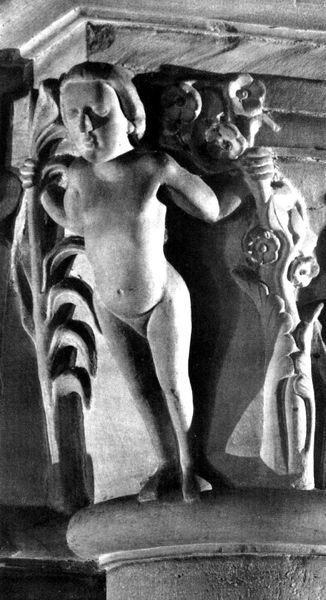
Titel: Dom zu Magdeburg
Standort: Magdeburg, Dom (EU - D - Sachsen-Anhalt)
Schlagwörter: akt, blätter, mann, nackt, schatten, blume, blumen, frau, grau, licht, marmor, schmuck, schwarz, säule, weiss, blüten, gebäude, haus, architektur, gesicht, mensch, sockel, stein, kirche, figur, kind, pflanze, pflanzen, engel, putte, skulptur, füße, monochrom, festhalten, palme, junge, foto, schwarz weiss, kapitell, sims, atlant, beugen, sandstein, konsole, kapitel, baudekor, vorbeugen